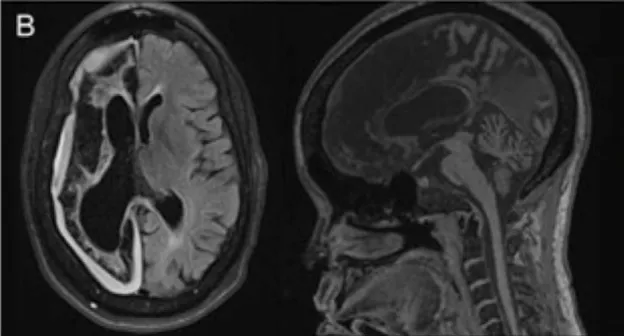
(B) Both transverse and midsagittal MRI views obtained during an identical clinical episode from 3 years prior were likewise unremarkable for acute pathology.
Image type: radiology (mri)